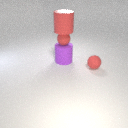
large red rubber cylinder above large purple rubber cylinder